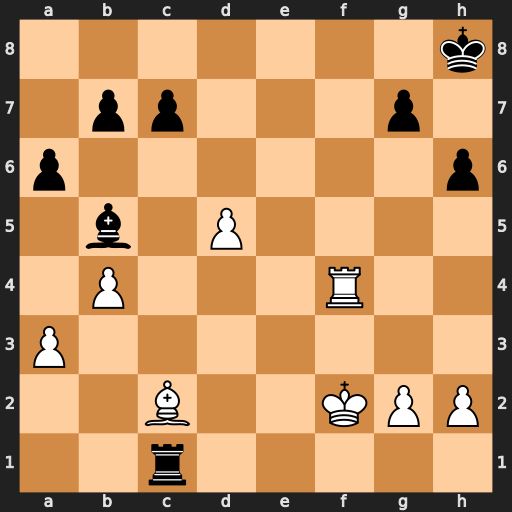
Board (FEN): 7k/1pp3p1/p6p/1b1P4/1P3R2/P7/2B2KPP/2r5
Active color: w
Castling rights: -
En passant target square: -
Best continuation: Rf8#